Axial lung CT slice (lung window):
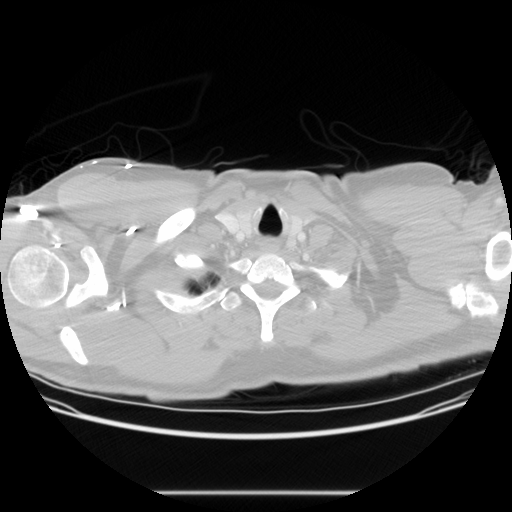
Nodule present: no